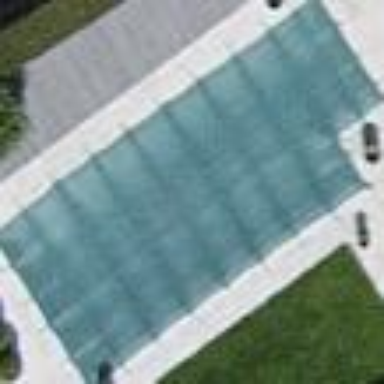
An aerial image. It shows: Outdoor swimming pool which is inground. This leisure land feature provides refreshing space for relaxation.